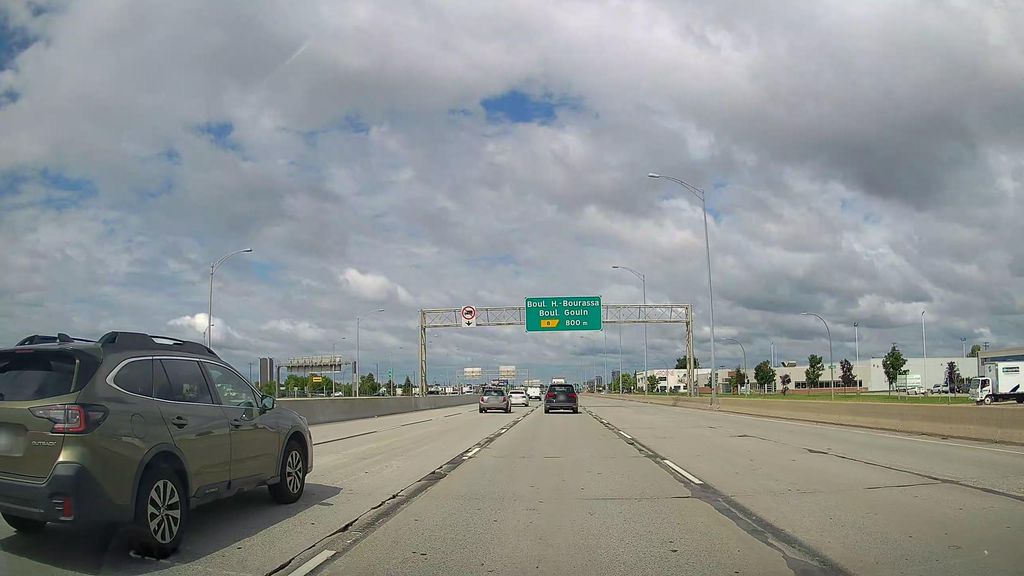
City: montreal